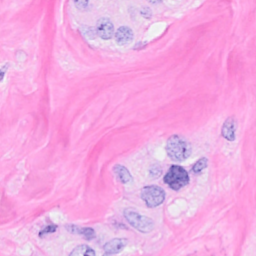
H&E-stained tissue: Breast